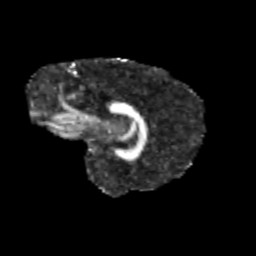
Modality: FA
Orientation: sagittal
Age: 12
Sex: female
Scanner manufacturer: siemens
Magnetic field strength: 3 T
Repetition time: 3.8 s
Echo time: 0.07 s